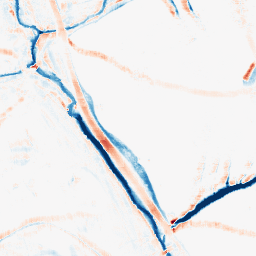
Category: morphological
Decomposition family: morphological_square
Decomposition parameters: operation: average
size: 10
Upsampling method: lanczos
Upsampling parameters: scale: 8
Upsampling scale: 8